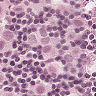
Metastatic tissue present: yes